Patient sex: M
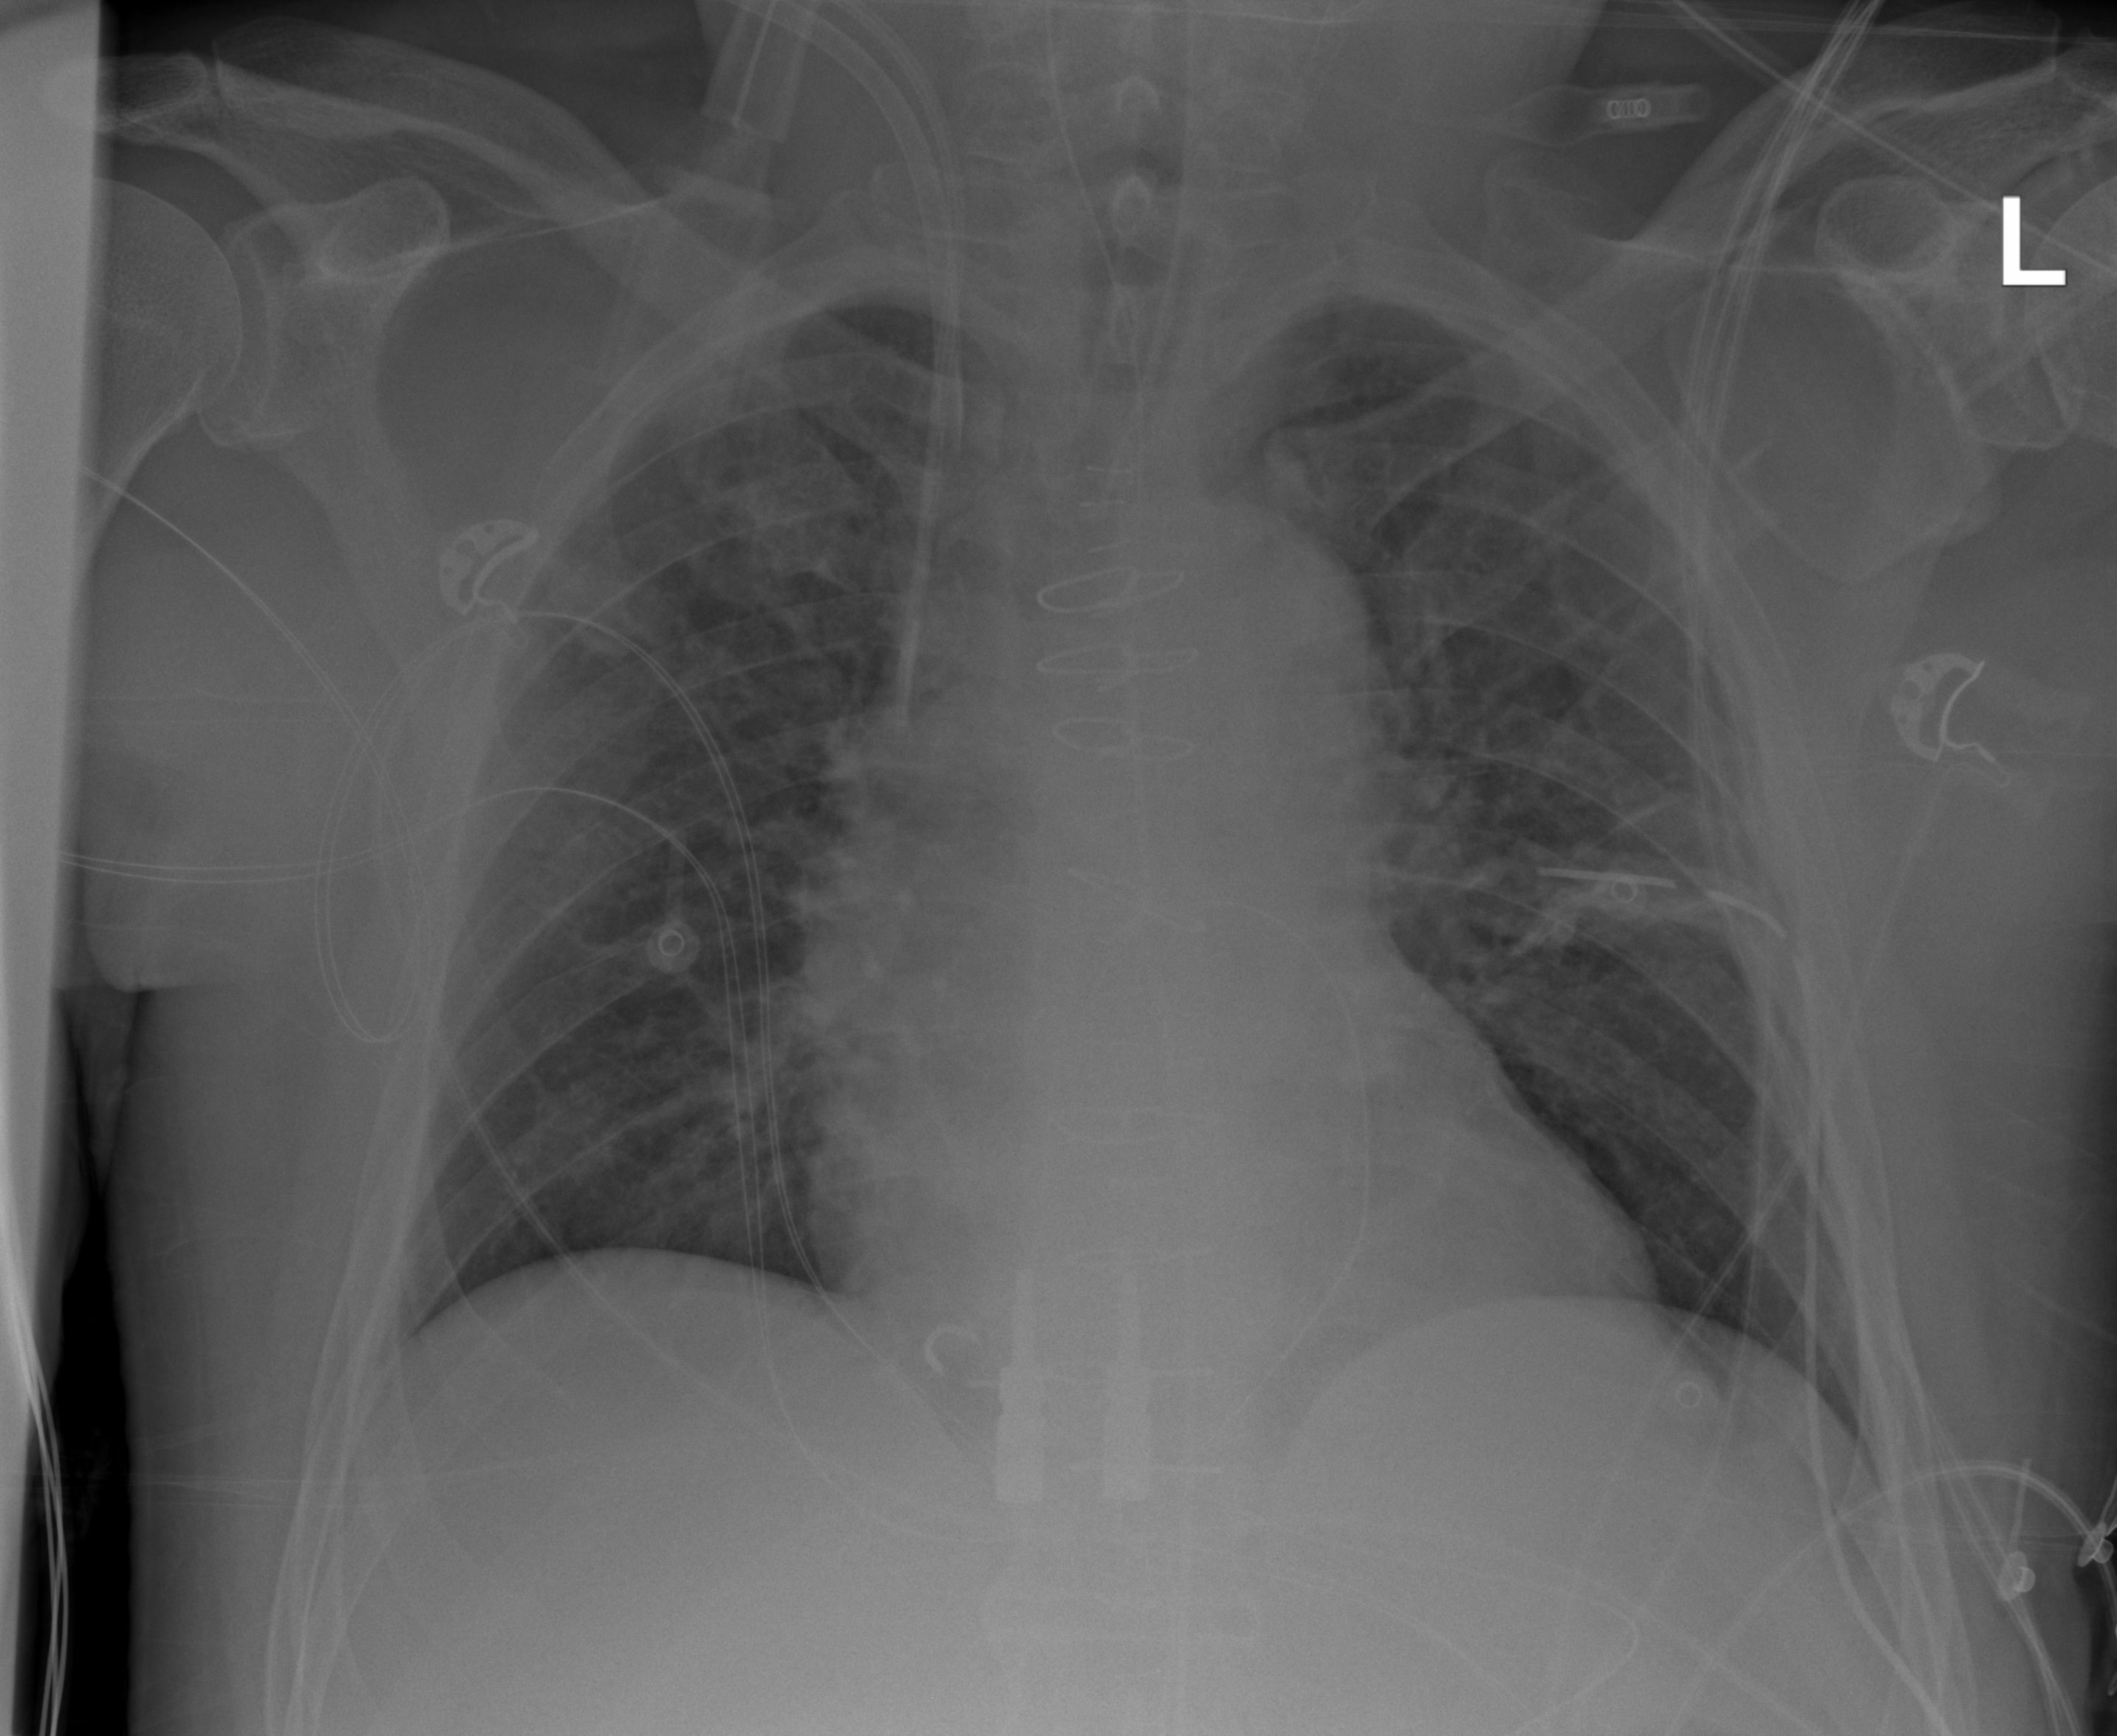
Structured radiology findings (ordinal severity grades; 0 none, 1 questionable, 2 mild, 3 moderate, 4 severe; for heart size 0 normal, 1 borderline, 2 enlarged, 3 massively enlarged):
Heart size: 0
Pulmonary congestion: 2
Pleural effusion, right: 0
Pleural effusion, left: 0
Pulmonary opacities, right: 0
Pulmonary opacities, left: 0
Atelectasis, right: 0
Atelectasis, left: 0